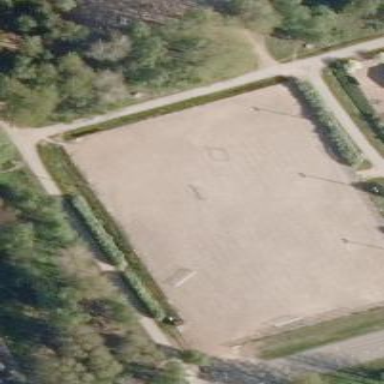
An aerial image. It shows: Sandy pitch used for soccer and ice skating leisure activities.